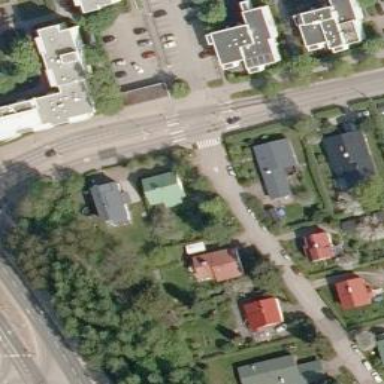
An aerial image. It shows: Road with "give way" sign.